Question:
Can someone please tell me how I can access alpha0?
I tried the following:'test$alpha0', 'test[alpha0]', 'test["alpha0"]', 'test[[alpha0]]', 'test[["alpha0"]]', 'getElement(test, alpha0)' all of which don't work.
Can anyone please also explain the logic behind the notation in RStudio with the dollars as shown in the picture?
Thanks in advance.
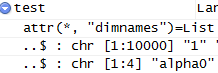
Answer: What you have seems to be a 'matrix' and what you showed are the 'rownames' and the 'colnames'. Just try:
'''
test[,"alpha0"]
'''
to retrieve the needed column. You cannot use the '$' operator, since a 'matrix' is just an array (cannot store data of different types) while 'data.frames' are 'list' and on then the '$' operator works. Consider this example:
'''
#create a matrix
m<-matrix(ncol=2,nrow=10)
#set the column names
colnames(m)<-c("a","b")
#this works
m[,"a"]
#this doesn't
m$a
#coerce to a data.frame
mdf<-as.data.frame(m)
#this works
mdf[,"a"]
#this also works
mdf$a
'''
Hope this clarifies a little.